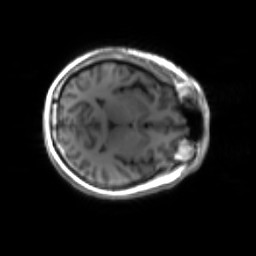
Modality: inplaneT1
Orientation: axial
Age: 28
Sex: male
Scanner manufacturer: siemens
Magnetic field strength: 3 T
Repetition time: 1.2 s
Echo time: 0.00251 s